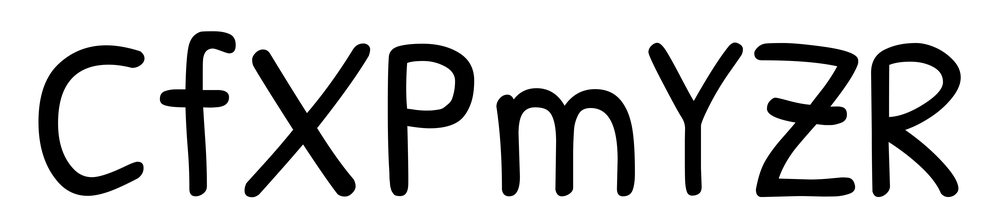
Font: PatrickHand-Regular